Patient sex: F
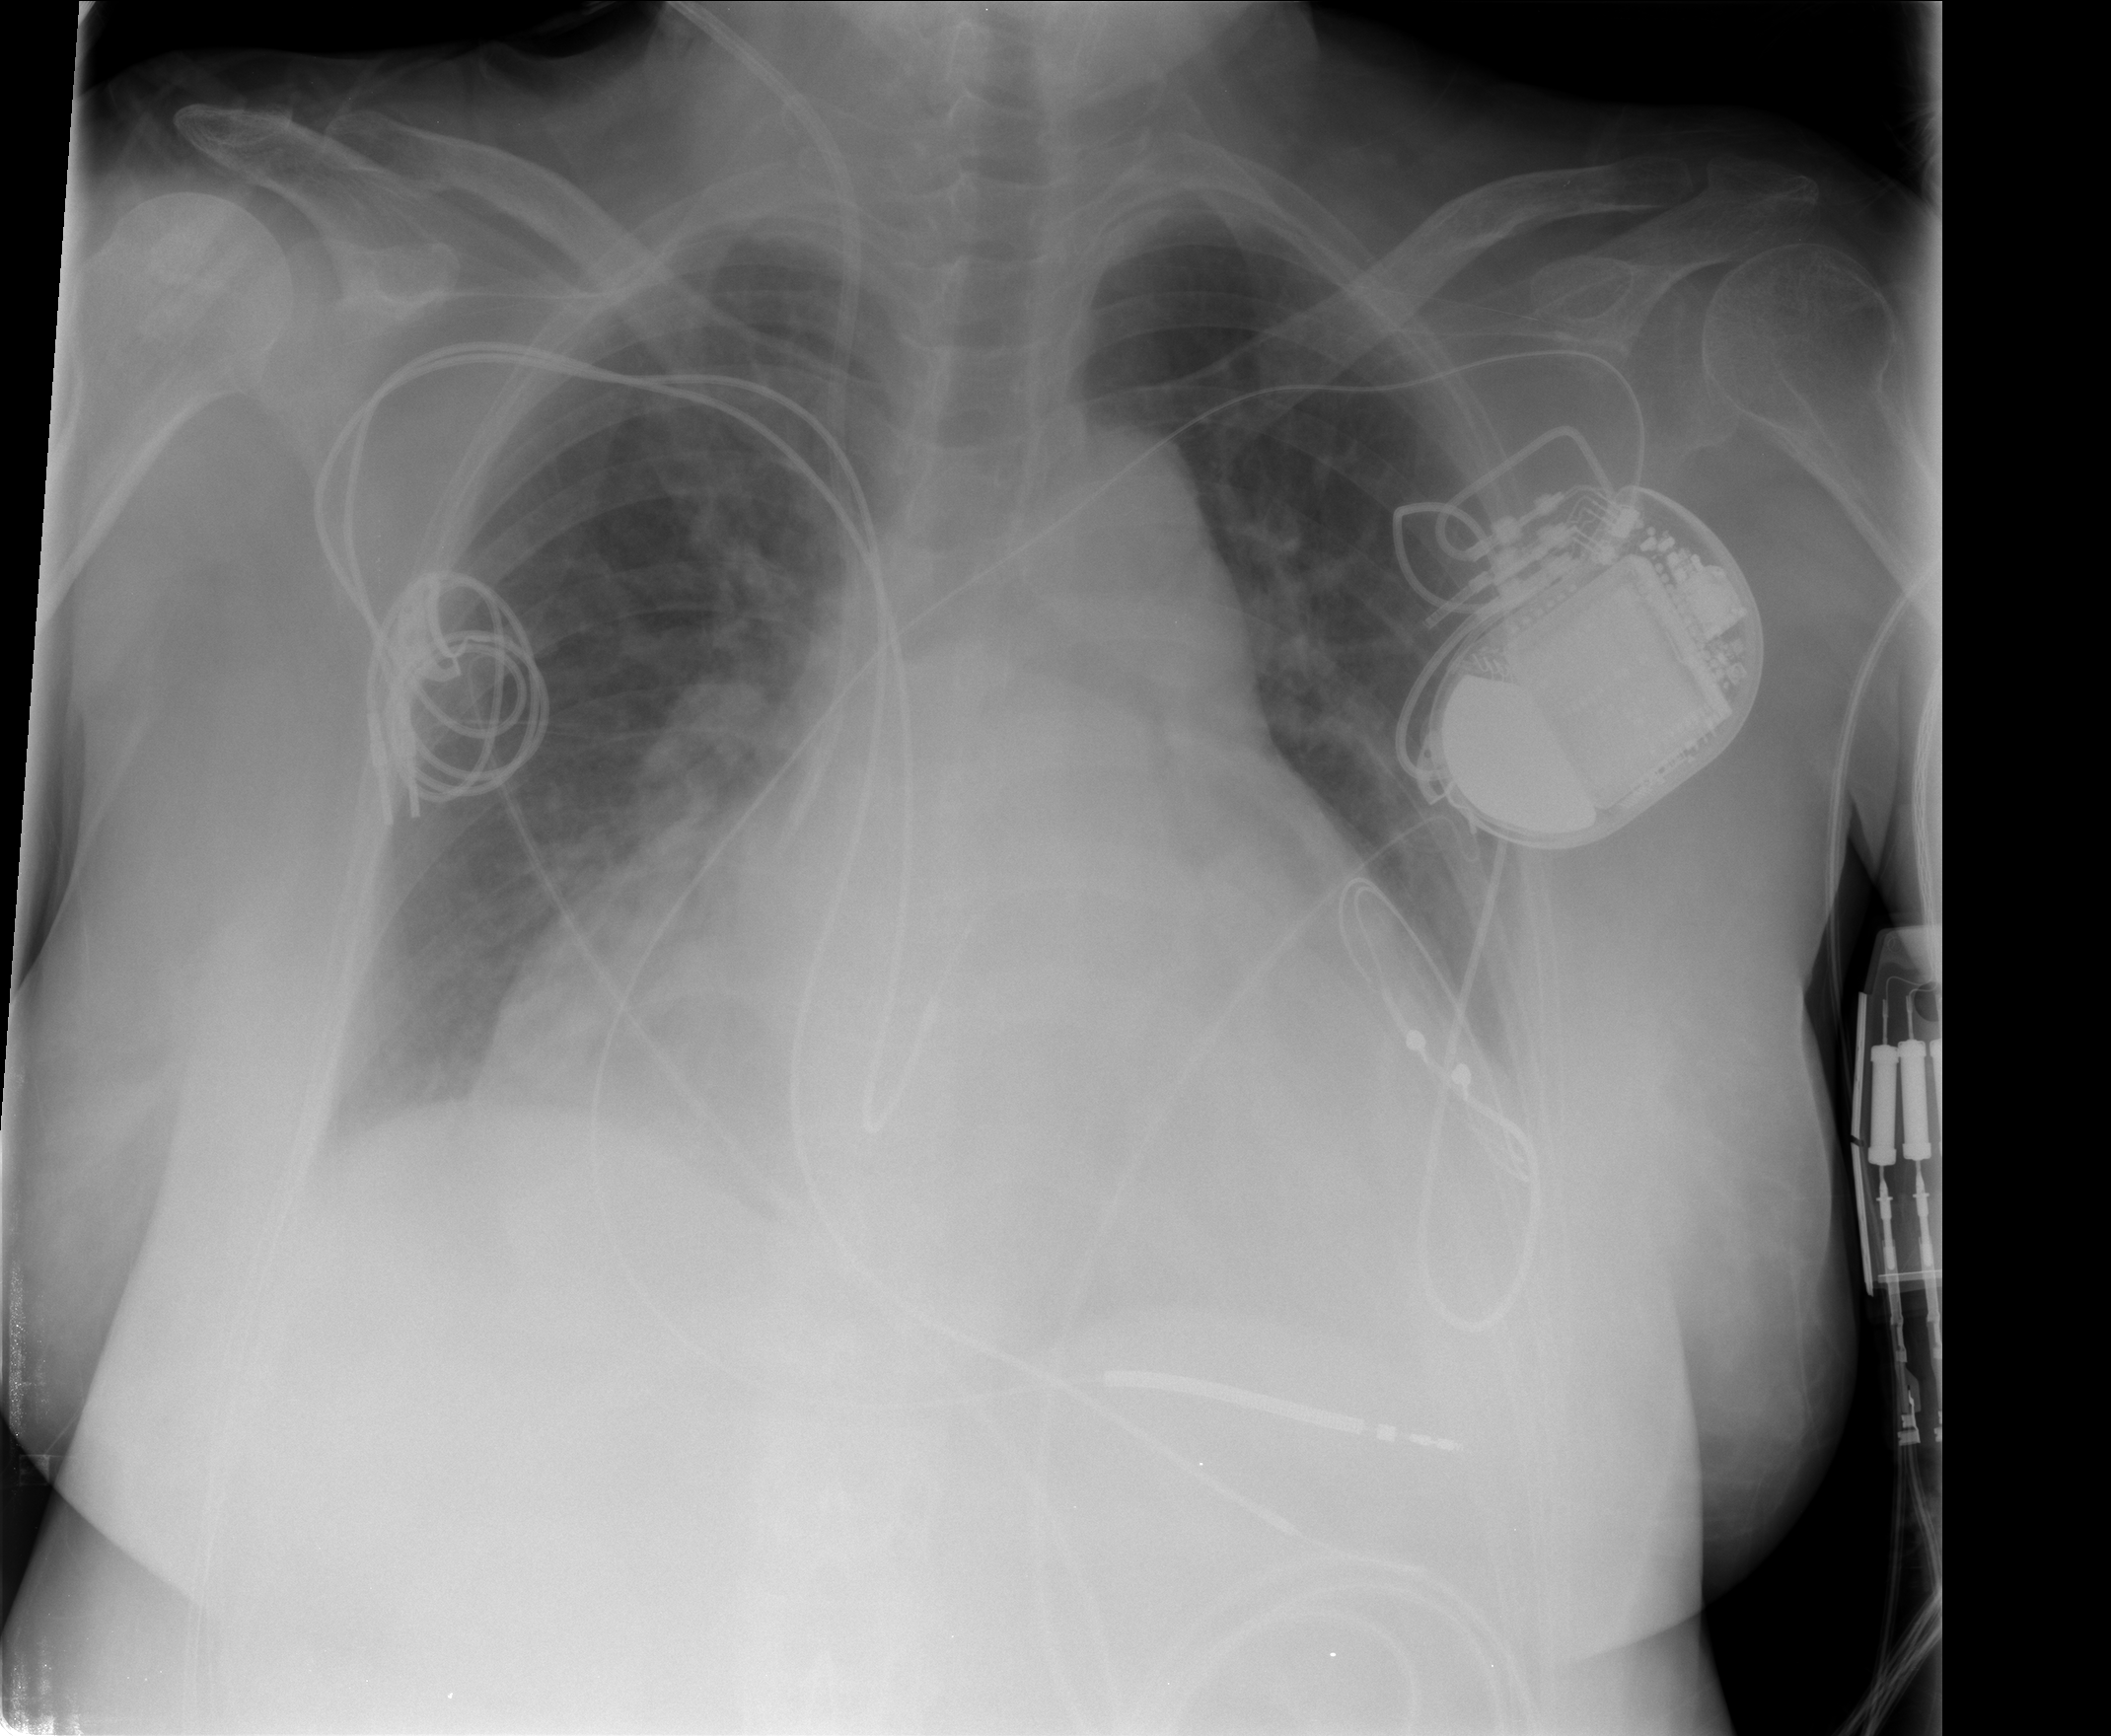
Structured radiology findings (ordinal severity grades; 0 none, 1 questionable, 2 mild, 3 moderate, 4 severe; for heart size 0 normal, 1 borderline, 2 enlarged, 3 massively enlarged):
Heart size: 3
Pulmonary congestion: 2
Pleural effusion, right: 1
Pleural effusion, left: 1
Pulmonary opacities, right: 0
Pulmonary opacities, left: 0
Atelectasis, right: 2
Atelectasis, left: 2